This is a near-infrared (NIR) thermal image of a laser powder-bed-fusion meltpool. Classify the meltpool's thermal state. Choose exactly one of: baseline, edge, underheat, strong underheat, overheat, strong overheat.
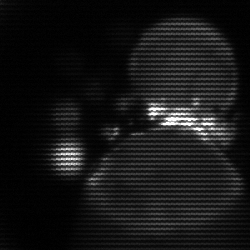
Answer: edge